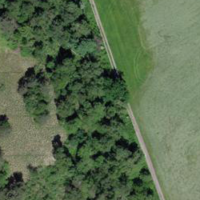
EUNIS habitat code: 43
Species observed at this site:
Aeshna cyanea
Stachys palustris